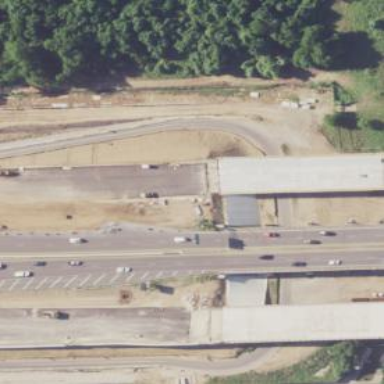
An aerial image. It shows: There is secondary road bridge with frontage road.